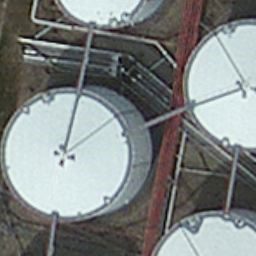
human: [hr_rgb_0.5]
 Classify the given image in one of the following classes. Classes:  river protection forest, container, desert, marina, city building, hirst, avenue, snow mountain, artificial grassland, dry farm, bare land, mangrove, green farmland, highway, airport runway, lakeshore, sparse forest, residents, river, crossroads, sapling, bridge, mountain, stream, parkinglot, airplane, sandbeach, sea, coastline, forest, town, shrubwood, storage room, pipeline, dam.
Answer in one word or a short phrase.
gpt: storage room